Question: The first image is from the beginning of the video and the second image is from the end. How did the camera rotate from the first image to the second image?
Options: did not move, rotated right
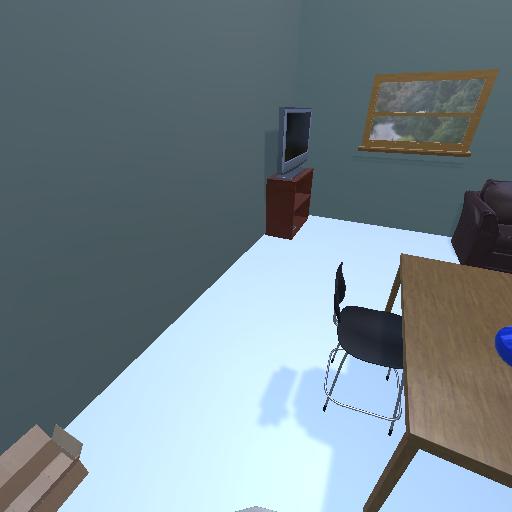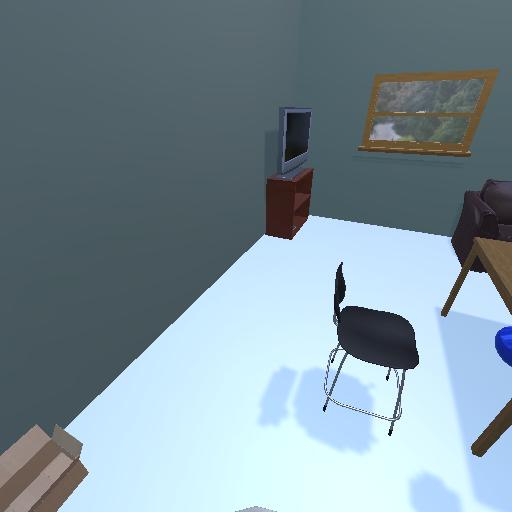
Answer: did not move